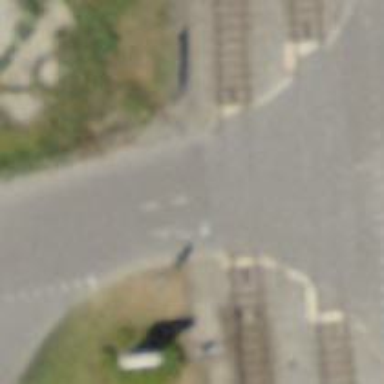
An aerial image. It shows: Railway level crossing.